Interaction volume radius: 5 \u00c5
Interaction volume height: 15 \u00c5
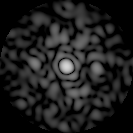
Disorder parameter: 0.8582